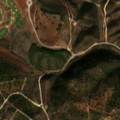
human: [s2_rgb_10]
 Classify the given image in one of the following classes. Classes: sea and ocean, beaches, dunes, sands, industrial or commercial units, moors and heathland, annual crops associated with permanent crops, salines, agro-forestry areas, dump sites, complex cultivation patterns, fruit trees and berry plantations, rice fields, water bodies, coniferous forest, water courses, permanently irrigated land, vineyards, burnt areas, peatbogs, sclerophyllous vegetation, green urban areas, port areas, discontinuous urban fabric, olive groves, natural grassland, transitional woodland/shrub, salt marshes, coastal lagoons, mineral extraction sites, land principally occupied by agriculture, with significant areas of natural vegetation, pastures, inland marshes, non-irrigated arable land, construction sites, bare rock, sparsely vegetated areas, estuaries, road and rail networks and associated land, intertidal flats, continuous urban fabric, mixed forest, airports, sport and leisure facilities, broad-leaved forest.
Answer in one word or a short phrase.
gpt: sport and leisure facilities, fruit trees and berry plantations, annual crops associated with permanent crops, land principally occupied by agriculture, with significant areas of natural vegetation, agro-forestry areas, broad-leaved forest, sclerophyllous vegetation, transitional woodland/shrub